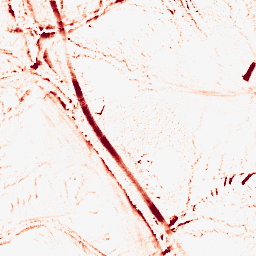
Category: morphological
Decomposition family: morphological
Decomposition parameters: operation: opening
size: 5
Upsampling method: regularized
Upsampling parameters: scale: 2
lambda_reg: 0.001
Upsampling scale: 2